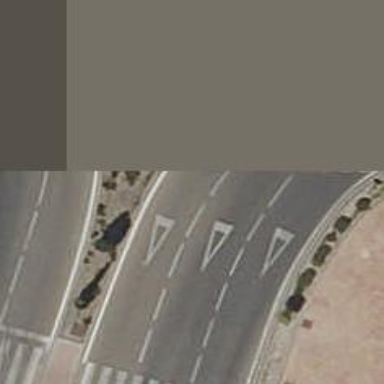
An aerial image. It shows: Road with "give way" sign.